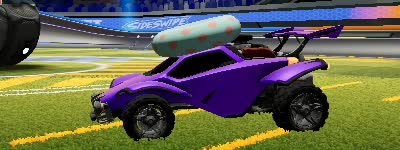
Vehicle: octane